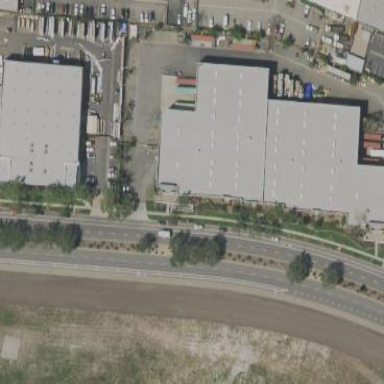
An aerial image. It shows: Warehouse.